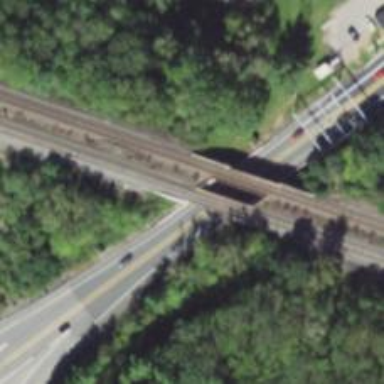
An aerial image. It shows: Bridge over railway line.